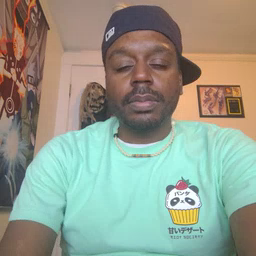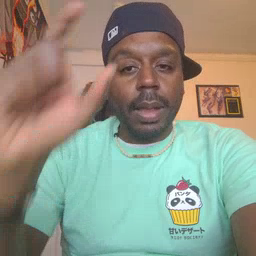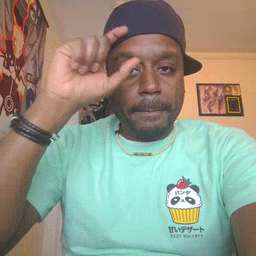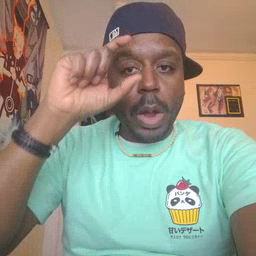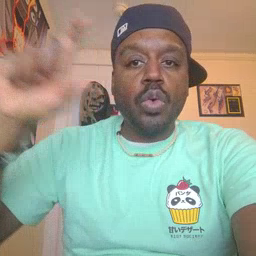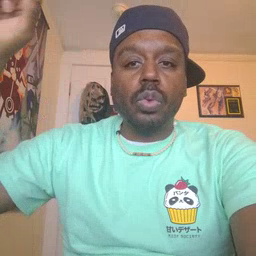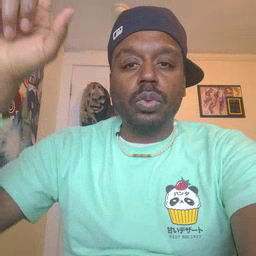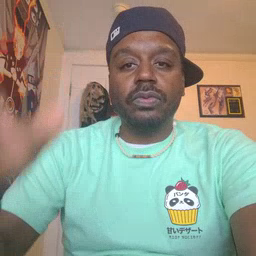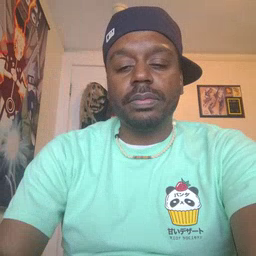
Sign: moon